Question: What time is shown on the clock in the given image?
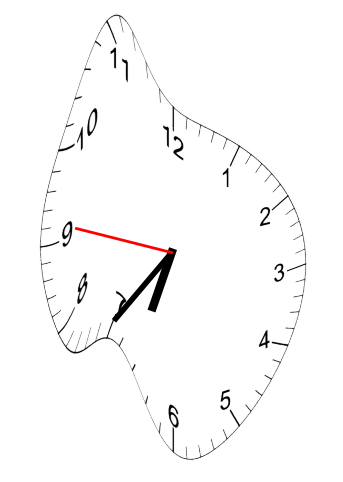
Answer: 06:35:46